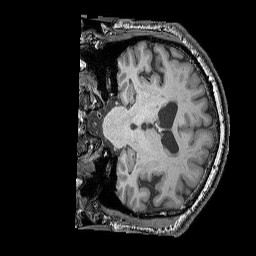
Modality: T1w
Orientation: coronal
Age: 43
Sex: male
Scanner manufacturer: siemens
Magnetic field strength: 3 T
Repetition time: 2.25 s
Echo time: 0.00411 s